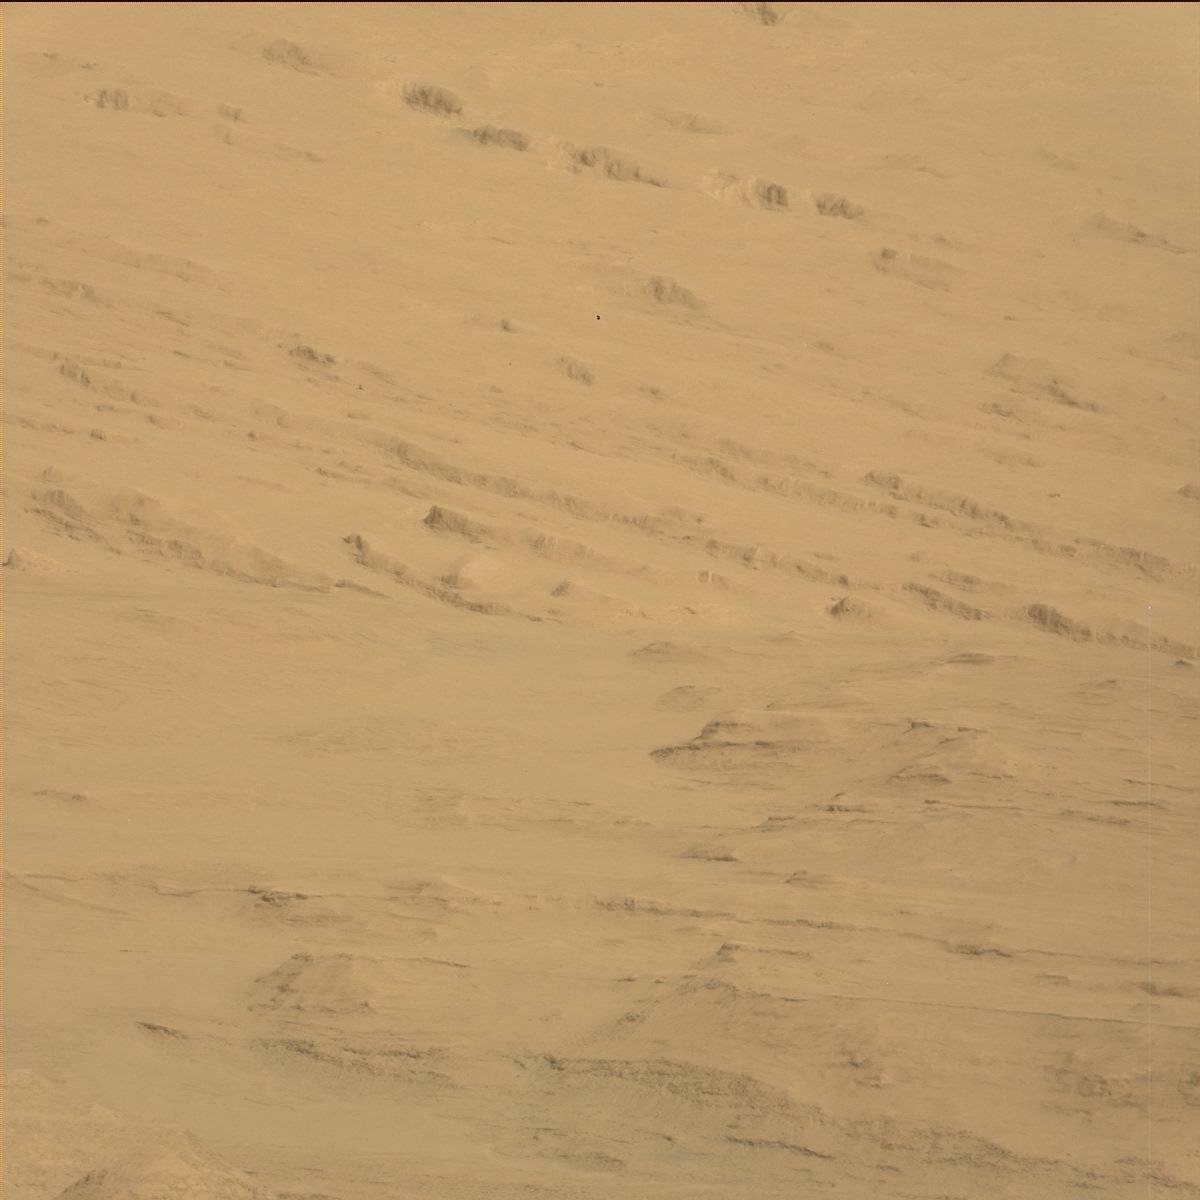
Terrain classes present: Ridge